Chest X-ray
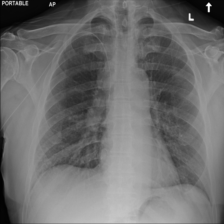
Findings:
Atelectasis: negative
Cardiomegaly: negative
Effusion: negative
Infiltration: negative
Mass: positive
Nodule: negative
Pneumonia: negative
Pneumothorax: negative
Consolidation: negative
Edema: negative
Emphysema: negative
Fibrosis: negative
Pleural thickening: negative
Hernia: negative